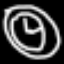
Label: clock